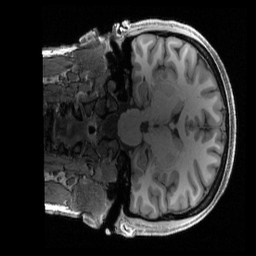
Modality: T1w
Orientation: coronal
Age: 27
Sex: female
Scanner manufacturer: siemens
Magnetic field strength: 3 T
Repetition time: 2.4 s
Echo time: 0.00222 s